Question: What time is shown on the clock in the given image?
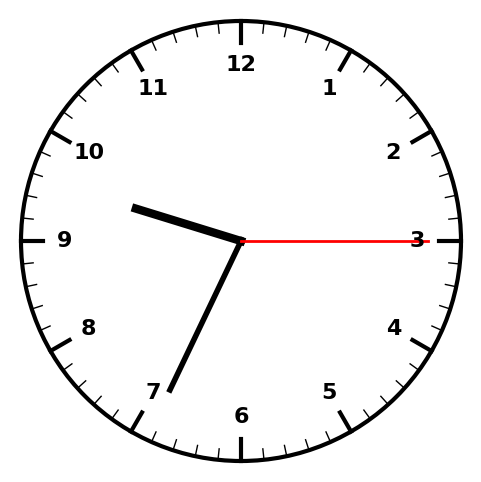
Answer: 09:34:15